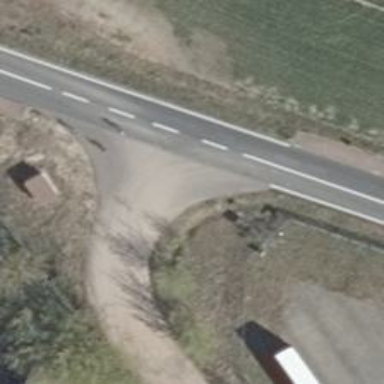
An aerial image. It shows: Unclassified road with lane markings.